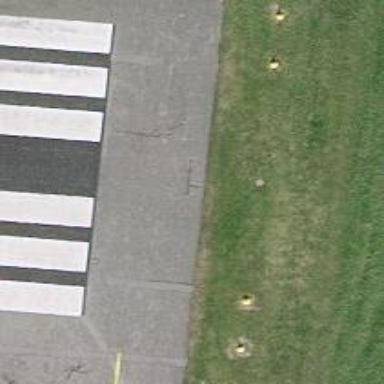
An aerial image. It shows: Asphalt runway at the airport.